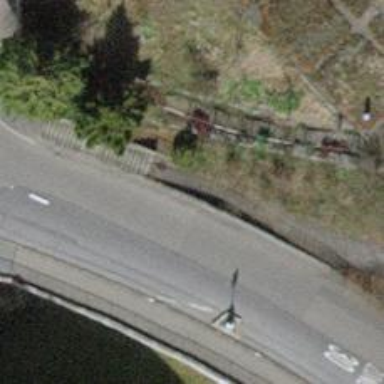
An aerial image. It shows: Road with steps.